Question: I've searched for quite a while trying to find the solution to this problem and have had no luck. The best way to describe this is with a visual:

What is one way that one could expand the textView when the user inputs something than is more that one line?
sorry, this is what my xml looks like for the listitem:
'''
<RelativeLayout xmlns:android="http://schemas.android.com/apk/res/android"
android:layout_width="match_parent"
android:layout_height="match_parent" >
<TextView
android:id="@+id/tvItem"
android:layout_width="wrap_content"
android:layout_height="wrap_content"
android:layout_alignBaseline="@+id/bDelete"
android:layout_alignBottom="@+id/bDelete"
android:layout_toLeftOf="@+id/bDelete"
android:layout_alignParentLeft="true"
android:layout_marginLeft="10dp"
android:text="Medium Text"
android:textAppearance="?android:attr/textAppearanceMedium" />
<Button
android:id="@+id/bDelete"
android:layout_width="wrap_content"
android:layout_height="wrap_content"
android:layout_alignParentRight="true"
android:textSize="15dp"
android:layout_alignParentTop="true"
android:layout_marginRight="5dp"
android:text="DONE" />
</RelativeLayout>
'''
This is what the xml looks like for the mainscreen (the one in the picture):
'''
<LinearLayout xmlns:android="http://schemas.android.com/apk/res/android"
xmlns:ads="http://schemas.android.com/apk/lib/com.google.ads"
android:layout_width="match_parent"
android:layout_height="match_parent"
android:orientation="vertical"
android:background="@drawable/artport">
<RelativeLayout
android:layout_width="match_parent"
android:layout_height="wrap_content"
android:orientation="horizontal"
>
<Button
android:layout_alignParentRight="true"
android:id="@+id/bAdd"
android:layout_width="wrap_content"
android:layout_height="wrap_content"
android:text="Add" />
<EditText
android:id="@+id/myEditText"
android:layout_width="match_parent"
android:layout_height="wrap_content"
android:layout_alignBottom="@+id/bAdd"
android:layout_alignParentLeft="true"
android:layout_alignParentTop="true"
android:layout_toLeftOf="@+id/bAdd"
android:contentDescription="@string/addItemContentDescription"
android:ems="10"
android:hint="@string/addItemHint" />
</RelativeLayout>
<LinearLayout
android:orientation="vertical"
android:layout_width="match_parent"
android:layout_height="match_parent"
android:gravity="center">
<ListView
android:id="@+id/myListView"
android:layout_width="match_parent"
android:layout_height="0dip"
android:layout_weight="1"
/>
<Button
android:id="@+id/bClearedList"
android:layout_width="match_parent"
android:layout_height="wrap_content"
android:layout_above="@+id/ad"
android:layout_weight="0"
android:text="View Deleted Items" />
<com.google.ads.AdView
android:id="@+id/ad"
android:layout_width="match_parent"
android:layout_height="wrap_content"
android:layout_weight="0"
ads:adSize="BANNER"
ads:testDevices="TEST_EMULATOR, TEST_DEVICE_ID"
ads:adUnitId="ca-app-pub-XXXXXXXXXXXXXXXXXXX"
ads:loadAdOnCreate="true"
android:layout_alignParentBottom="true"
>
</com.google.ads.AdView>
</LinearLayout>
</LinearLayout>
'''
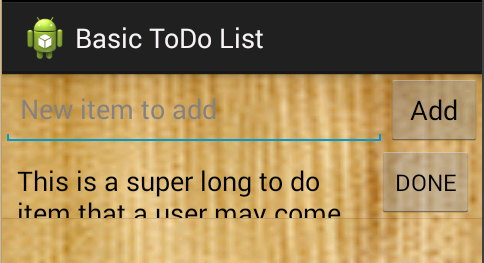
Answer: in your xml in the TextView use this attribute, this will provide you extendable text view allowing the textView to go down as user put something in
'''
android:singleLine="false"
'''